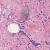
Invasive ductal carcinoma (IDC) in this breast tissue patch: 0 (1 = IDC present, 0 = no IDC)